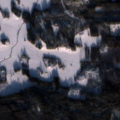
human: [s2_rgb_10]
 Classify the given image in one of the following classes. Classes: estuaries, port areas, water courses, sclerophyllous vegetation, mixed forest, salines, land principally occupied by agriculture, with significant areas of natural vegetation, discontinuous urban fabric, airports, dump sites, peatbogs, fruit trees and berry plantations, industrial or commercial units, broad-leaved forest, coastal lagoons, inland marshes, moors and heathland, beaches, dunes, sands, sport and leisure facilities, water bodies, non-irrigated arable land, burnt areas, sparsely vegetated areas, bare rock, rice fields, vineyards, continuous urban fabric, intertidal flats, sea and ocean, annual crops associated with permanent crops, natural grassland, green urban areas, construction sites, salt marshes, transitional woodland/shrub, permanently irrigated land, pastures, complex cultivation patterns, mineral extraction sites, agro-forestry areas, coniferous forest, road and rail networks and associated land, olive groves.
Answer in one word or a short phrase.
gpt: non-irrigated arable land, land principally occupied by agriculture, with significant areas of natural vegetation, coniferous forest, transitional woodland/shrub